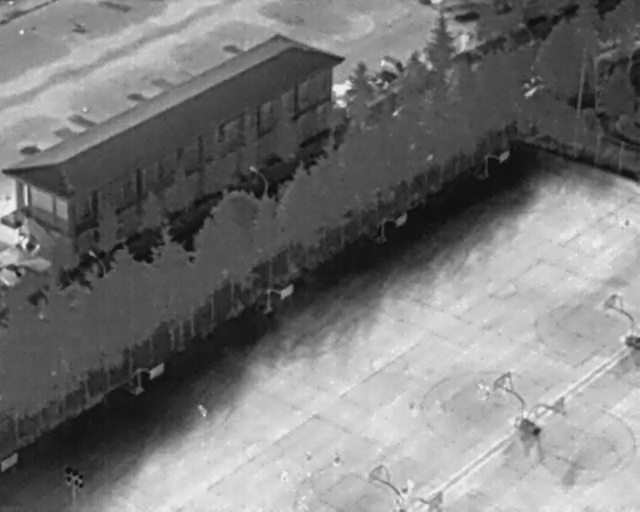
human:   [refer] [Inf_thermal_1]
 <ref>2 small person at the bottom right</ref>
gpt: <box>[[73, 75, 76, 76, 2], [75, 75, 77, 77, 2]]</box>

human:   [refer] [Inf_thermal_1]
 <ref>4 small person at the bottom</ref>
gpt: <box>[[30, 79, 32, 81, 147], [62, 95, 64, 96, 2], [47, 88, 49, 90, 2], [43, 92, 45, 94, 2]]</box>

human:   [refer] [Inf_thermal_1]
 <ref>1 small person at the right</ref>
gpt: <box>[[97, 42, 98, 44, 2]]</box>